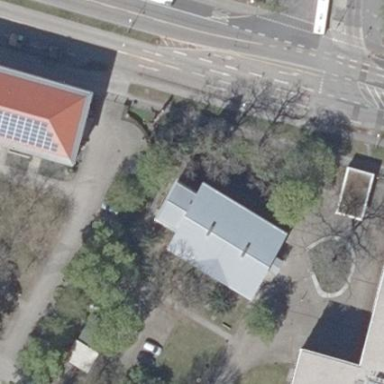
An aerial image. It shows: Civic building with gabled metal roof.